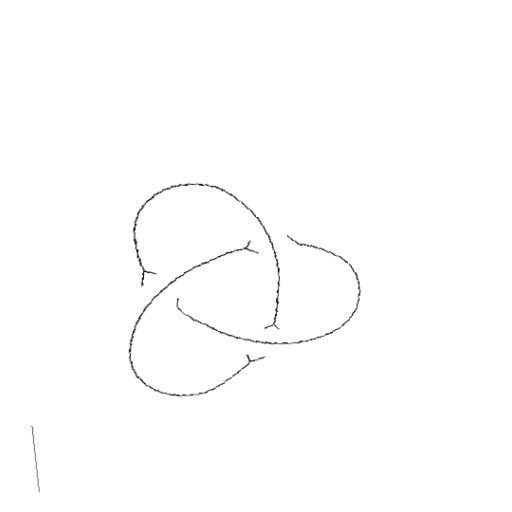
Crossing number: 3